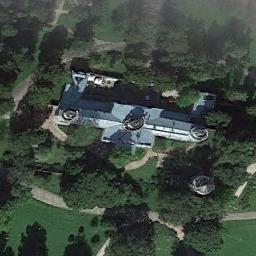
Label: church